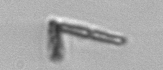
Label: Thalassionema